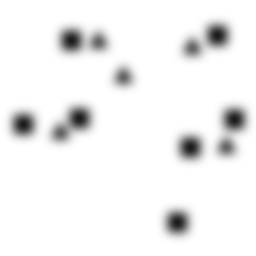
Squares: 7
Triangles: 5
Stars: 0
Total shapes: 12